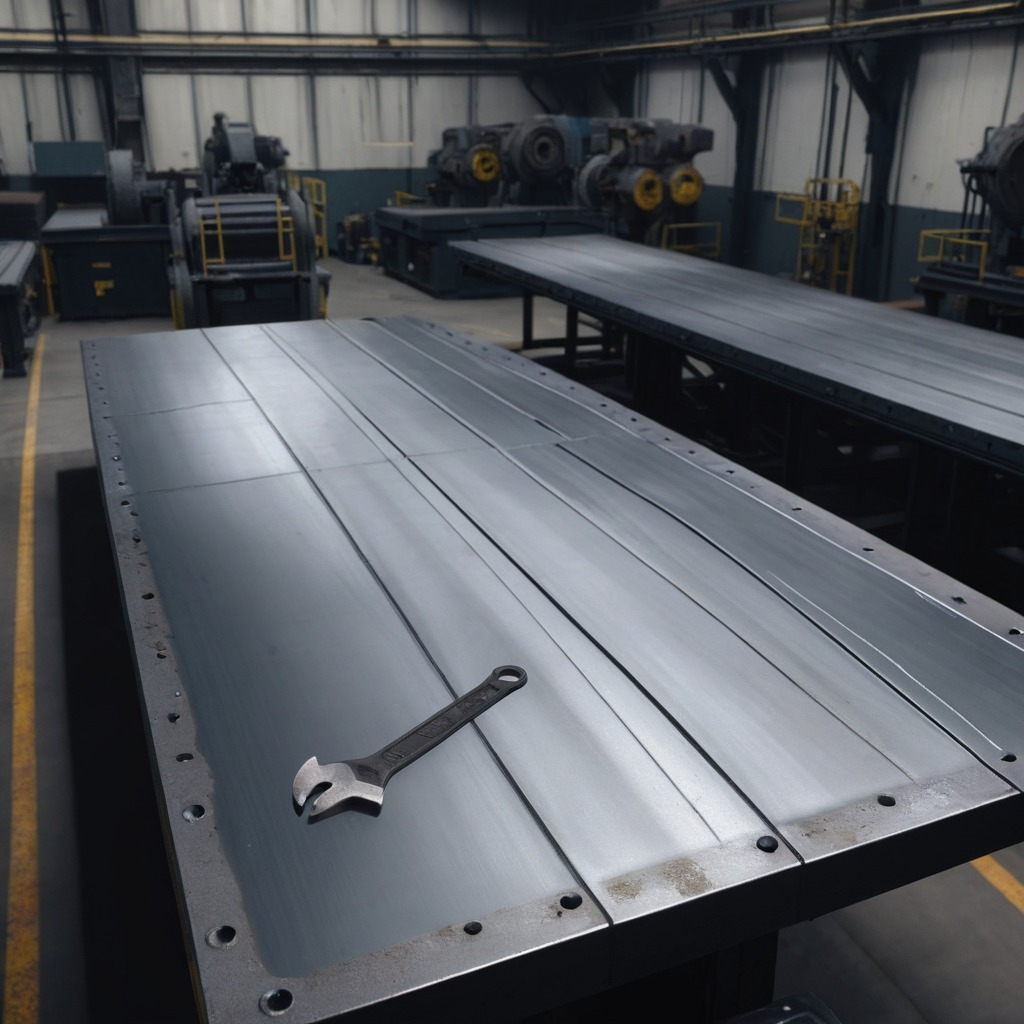
An wrench is lying on a cold steel table in a mining workshop.